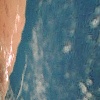
Label: water